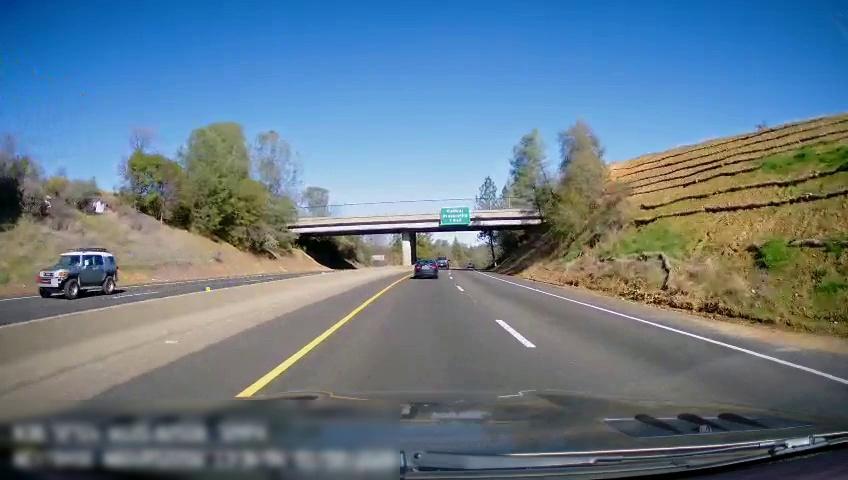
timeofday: Day
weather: Sunny
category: Drivable Space
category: Drivable Space
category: Vehicles | Van
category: Vehicles | Car
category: Vehicles | Truck
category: Vehicles | SUV
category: Lanes | Current Lane
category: Lanes | Current Lane
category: Lanes | Alternate Lane
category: Lanes | Opposite Lane
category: Lanes | Opposite Lane
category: Traffic | Signs